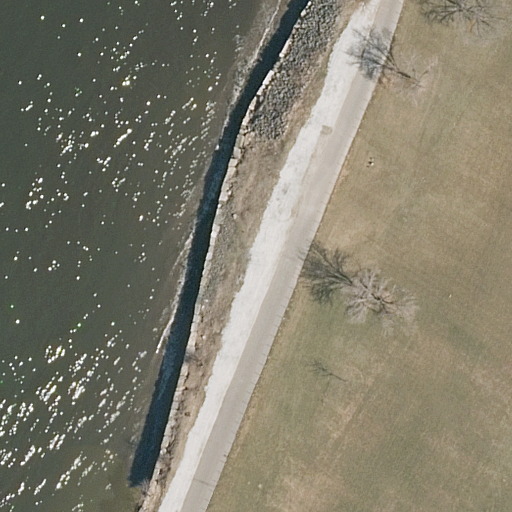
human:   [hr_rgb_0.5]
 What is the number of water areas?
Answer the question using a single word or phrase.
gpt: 1

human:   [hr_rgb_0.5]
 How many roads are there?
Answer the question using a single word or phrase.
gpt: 1

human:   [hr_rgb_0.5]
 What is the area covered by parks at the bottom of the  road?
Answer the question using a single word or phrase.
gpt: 0m2

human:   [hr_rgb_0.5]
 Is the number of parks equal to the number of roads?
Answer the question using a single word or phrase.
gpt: yes

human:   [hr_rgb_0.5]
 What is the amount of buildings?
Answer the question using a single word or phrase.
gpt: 0

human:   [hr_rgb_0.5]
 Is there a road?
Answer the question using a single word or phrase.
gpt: yes

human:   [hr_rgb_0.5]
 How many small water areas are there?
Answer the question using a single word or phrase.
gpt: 0

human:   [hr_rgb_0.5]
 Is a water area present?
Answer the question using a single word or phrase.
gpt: yes

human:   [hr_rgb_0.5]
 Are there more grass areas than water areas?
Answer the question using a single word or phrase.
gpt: no

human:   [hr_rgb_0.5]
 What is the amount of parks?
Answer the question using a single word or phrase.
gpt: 1

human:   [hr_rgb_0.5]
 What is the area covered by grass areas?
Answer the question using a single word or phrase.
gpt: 6837m2

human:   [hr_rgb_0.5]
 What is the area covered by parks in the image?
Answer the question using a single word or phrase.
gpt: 10633m2

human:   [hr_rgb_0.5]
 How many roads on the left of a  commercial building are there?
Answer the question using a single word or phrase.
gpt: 0

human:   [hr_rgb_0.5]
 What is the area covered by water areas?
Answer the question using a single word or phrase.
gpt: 4310m2

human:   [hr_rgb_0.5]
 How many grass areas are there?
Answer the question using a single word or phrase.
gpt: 1

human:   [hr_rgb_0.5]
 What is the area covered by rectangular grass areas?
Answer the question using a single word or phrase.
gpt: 6837m2

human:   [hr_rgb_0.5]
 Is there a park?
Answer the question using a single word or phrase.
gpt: yes

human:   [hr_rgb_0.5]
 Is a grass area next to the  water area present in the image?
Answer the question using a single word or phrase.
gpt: yes

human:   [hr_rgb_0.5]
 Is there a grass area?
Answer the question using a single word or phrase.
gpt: yes

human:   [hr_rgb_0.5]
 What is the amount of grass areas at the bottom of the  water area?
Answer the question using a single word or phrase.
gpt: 0

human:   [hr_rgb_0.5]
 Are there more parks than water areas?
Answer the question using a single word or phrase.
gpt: no

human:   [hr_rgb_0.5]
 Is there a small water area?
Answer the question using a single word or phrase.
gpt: no

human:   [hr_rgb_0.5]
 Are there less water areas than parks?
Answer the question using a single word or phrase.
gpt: no

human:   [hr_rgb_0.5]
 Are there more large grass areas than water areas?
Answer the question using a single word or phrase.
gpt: no

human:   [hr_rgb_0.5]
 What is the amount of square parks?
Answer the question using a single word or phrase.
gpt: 0

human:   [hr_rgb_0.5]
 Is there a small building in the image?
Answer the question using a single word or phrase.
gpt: no

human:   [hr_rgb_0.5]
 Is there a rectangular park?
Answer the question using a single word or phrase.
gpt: yes

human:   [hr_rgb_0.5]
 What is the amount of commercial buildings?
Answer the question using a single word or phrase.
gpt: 0

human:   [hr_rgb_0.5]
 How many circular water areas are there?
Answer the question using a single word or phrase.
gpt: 0

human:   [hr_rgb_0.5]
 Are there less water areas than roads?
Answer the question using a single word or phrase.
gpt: no

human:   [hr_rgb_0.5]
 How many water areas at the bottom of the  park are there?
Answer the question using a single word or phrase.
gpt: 1

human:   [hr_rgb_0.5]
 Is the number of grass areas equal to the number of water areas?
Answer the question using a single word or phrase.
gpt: yes

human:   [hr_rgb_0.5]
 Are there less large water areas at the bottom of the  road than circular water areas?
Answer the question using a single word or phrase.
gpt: no

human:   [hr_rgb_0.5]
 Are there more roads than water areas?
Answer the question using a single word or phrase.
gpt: no

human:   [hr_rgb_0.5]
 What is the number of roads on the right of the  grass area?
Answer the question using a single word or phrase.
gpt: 0

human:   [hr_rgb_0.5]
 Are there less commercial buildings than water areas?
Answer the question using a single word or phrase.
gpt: yes

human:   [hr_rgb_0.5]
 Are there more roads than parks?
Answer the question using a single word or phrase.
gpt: no

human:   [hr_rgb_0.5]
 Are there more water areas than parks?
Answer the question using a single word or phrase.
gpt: no

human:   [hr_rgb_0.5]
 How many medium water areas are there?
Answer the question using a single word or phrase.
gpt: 0

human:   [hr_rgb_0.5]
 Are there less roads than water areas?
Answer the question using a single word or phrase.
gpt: no

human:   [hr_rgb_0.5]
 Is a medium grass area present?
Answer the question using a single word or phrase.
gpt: no

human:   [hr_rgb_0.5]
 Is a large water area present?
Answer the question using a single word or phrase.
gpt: yes

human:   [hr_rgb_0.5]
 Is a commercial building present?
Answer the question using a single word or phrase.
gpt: no

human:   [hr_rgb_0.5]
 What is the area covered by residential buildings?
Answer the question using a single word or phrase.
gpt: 0m2

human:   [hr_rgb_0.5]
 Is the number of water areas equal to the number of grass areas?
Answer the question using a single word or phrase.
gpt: yes

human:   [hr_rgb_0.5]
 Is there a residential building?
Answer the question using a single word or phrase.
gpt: no

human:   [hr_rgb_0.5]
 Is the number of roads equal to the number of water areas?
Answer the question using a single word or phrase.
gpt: yes

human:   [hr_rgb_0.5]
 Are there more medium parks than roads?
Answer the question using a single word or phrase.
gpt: no

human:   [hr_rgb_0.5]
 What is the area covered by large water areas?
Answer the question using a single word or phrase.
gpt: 4310m2

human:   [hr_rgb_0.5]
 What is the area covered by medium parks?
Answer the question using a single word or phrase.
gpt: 0m2

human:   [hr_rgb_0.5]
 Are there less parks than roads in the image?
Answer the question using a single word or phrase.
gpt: no

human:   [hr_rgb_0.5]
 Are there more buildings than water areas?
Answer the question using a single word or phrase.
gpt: no

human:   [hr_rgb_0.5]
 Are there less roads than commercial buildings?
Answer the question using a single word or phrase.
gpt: no

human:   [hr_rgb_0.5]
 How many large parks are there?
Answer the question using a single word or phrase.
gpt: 1

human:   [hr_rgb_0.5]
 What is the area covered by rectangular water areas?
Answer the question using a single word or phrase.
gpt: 0m2

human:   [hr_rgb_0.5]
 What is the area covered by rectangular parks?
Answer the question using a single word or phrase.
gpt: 10633m2

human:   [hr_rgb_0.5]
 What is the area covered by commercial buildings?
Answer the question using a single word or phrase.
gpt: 0m2

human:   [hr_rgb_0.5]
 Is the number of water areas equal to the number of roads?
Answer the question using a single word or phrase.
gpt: yes

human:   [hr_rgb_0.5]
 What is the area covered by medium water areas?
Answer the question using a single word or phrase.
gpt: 0m2

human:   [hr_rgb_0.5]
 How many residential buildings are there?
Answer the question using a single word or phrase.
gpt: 0

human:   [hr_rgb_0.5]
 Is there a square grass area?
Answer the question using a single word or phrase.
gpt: no

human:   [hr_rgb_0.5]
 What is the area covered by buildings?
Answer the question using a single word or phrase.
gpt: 0m2

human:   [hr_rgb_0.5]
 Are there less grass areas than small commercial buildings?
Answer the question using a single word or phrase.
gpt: no

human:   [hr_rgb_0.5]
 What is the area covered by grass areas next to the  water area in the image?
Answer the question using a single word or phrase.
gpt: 6837m2